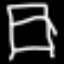
Label: bed